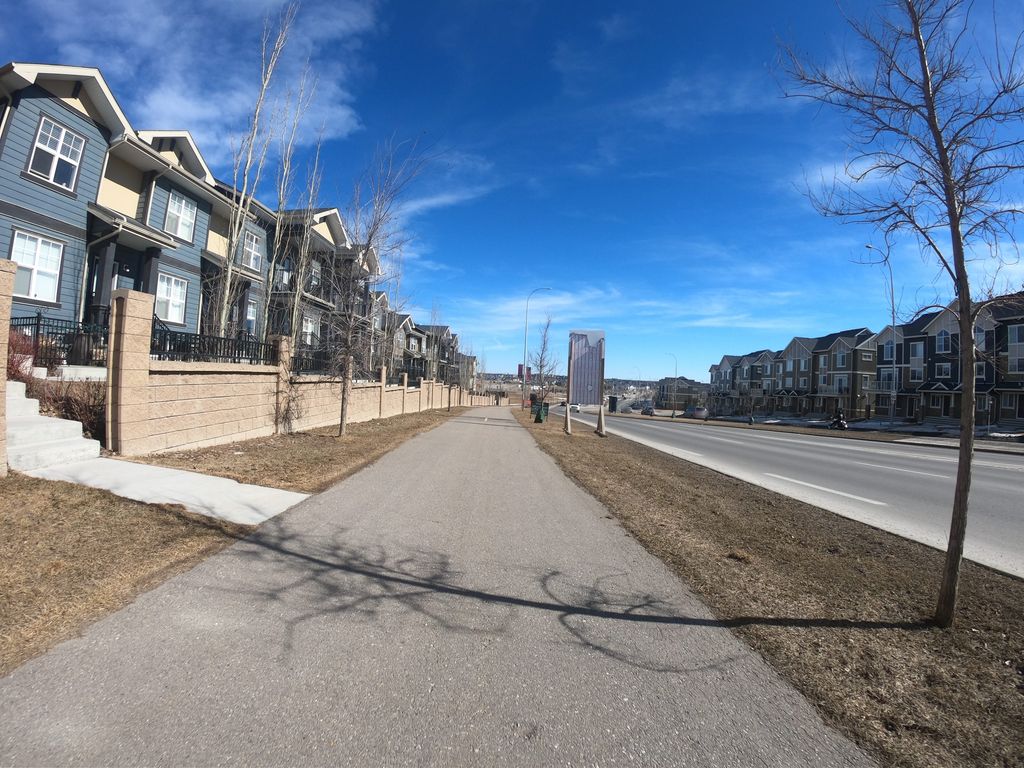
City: calgary